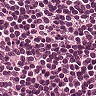
Metastatic tissue present: no